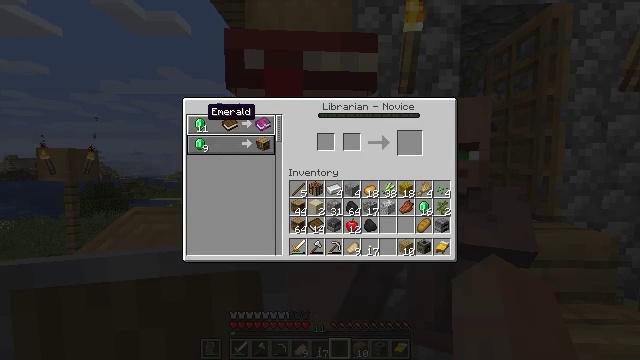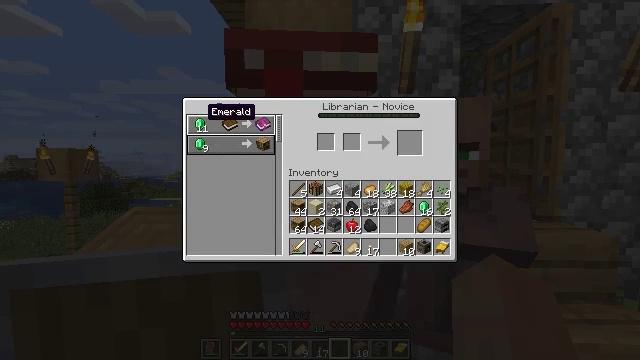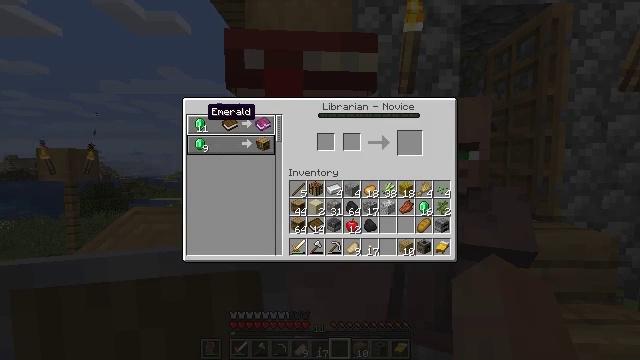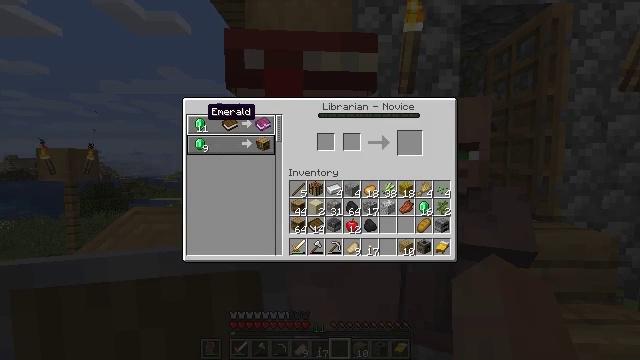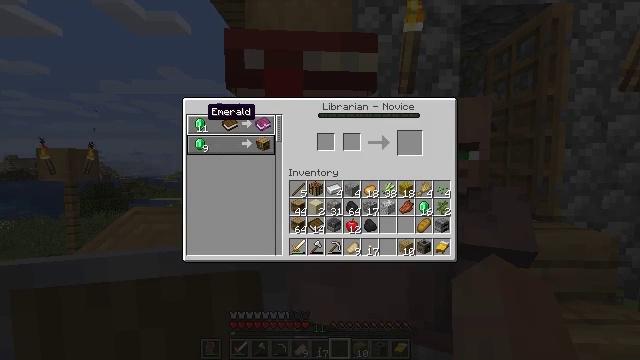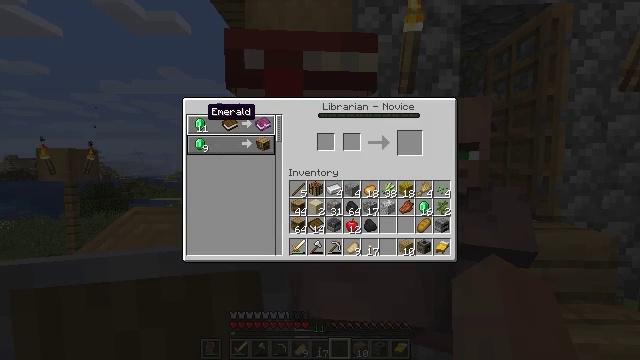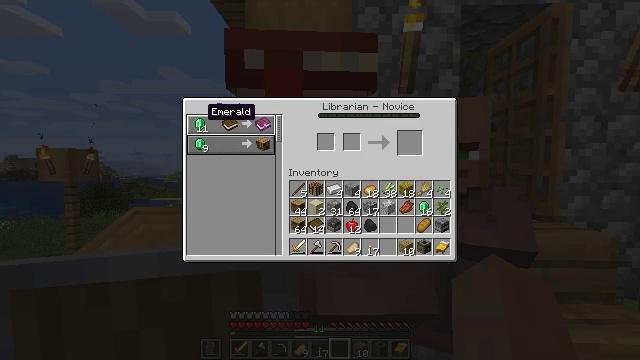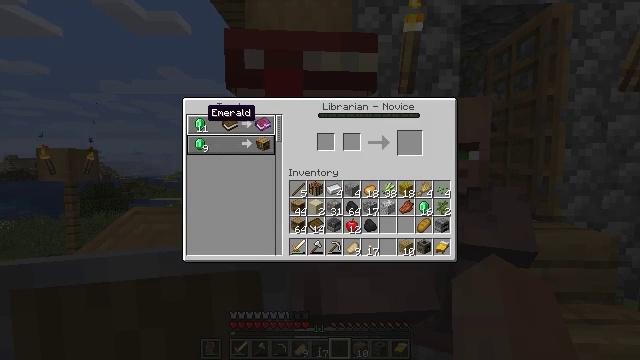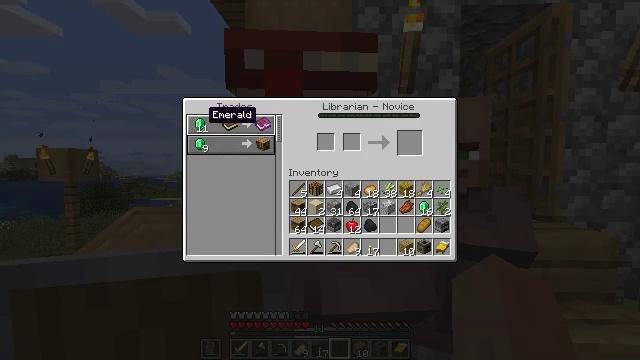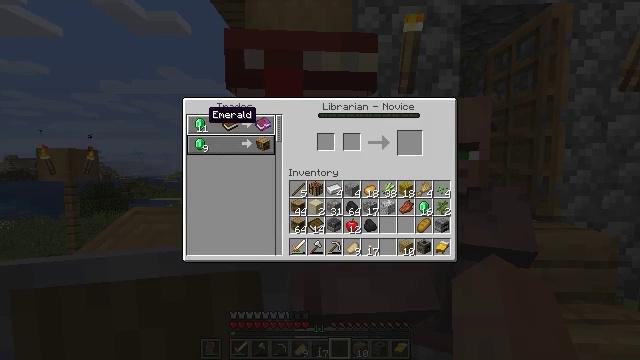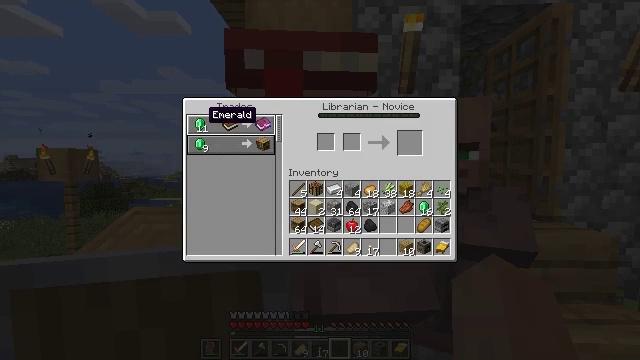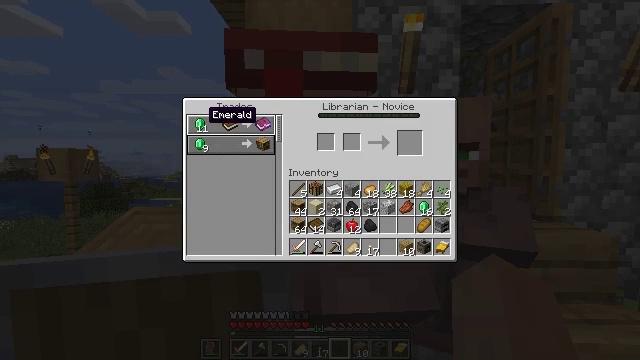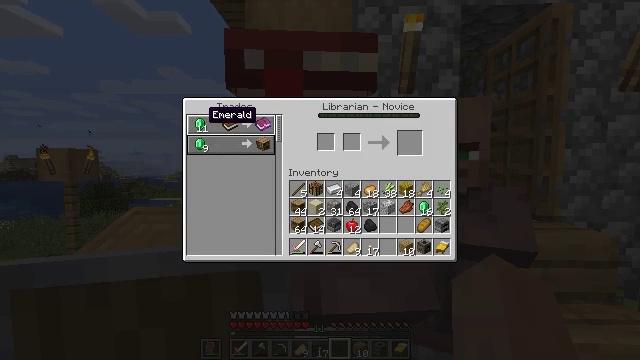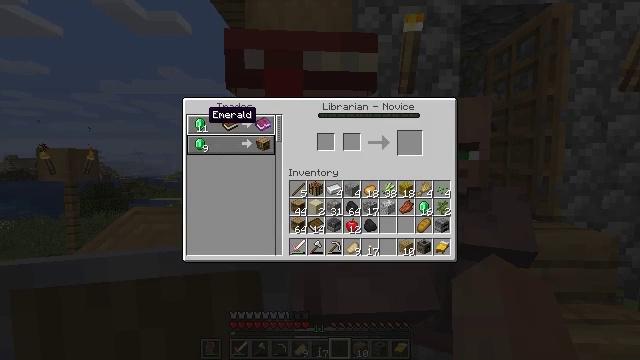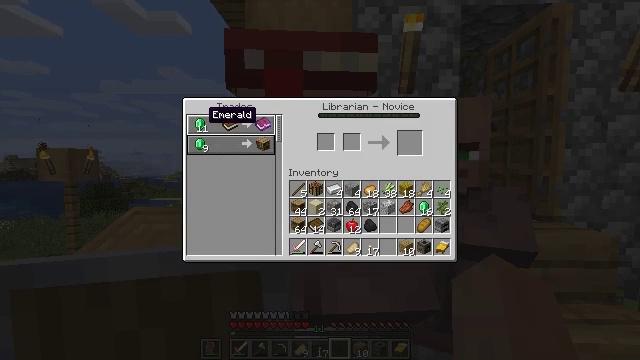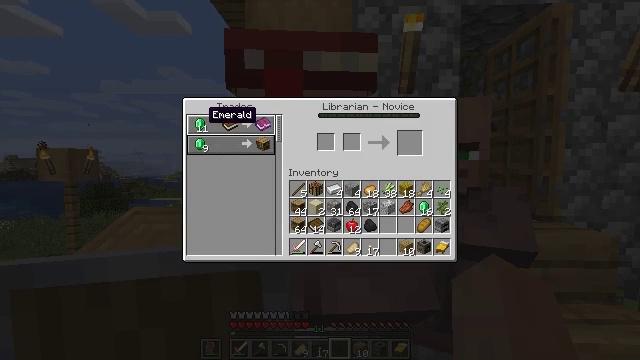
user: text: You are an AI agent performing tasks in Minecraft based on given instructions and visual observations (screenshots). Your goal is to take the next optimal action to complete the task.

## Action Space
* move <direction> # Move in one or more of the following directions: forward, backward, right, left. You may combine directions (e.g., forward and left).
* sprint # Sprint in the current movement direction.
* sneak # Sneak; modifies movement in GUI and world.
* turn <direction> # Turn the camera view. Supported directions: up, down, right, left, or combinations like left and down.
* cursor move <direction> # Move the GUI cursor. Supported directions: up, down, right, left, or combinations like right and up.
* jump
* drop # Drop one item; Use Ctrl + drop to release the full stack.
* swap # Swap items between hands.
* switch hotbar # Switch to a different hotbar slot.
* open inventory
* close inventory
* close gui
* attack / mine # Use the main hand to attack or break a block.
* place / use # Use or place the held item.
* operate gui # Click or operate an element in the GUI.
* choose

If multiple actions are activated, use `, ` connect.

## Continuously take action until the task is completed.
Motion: motion action
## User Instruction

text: Craft a enchanted book with a book and levels.
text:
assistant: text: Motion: no_op
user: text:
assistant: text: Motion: no_op
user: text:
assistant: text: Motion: no_op
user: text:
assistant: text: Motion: no_op
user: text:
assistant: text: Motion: no_op
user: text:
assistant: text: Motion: no_op
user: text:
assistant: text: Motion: no_op
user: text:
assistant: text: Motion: no_op
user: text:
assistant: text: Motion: no_op
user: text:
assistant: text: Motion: no_op
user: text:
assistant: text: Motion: no_op
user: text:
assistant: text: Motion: no_op
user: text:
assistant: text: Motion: no_op
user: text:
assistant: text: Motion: no_op
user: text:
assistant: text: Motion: no_op
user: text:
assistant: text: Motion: no_op
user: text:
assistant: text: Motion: no_op
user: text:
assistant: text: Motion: no_op
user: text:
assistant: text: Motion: no_op
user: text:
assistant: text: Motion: no_op
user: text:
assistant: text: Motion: no_op
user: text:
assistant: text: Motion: no_op
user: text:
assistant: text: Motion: no_op
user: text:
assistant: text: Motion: no_op
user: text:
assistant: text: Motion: no_op
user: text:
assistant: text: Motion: no_op
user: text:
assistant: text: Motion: no_op
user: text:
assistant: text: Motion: no_op
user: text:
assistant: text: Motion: no_op
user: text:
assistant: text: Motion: no_op